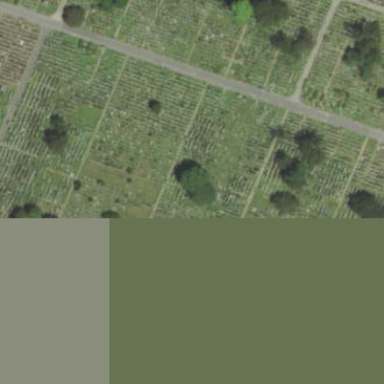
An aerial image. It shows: Sector in the cemetery.